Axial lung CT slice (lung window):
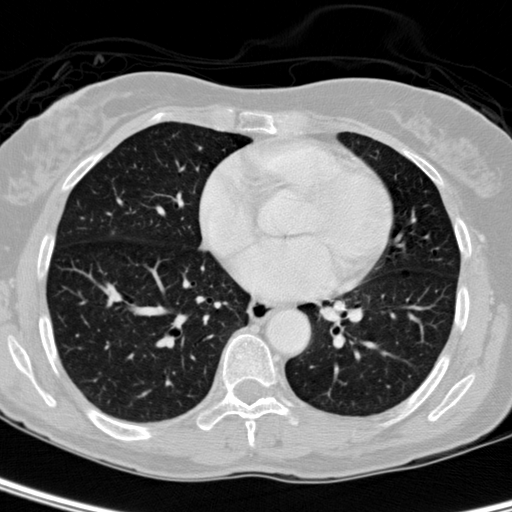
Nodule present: no